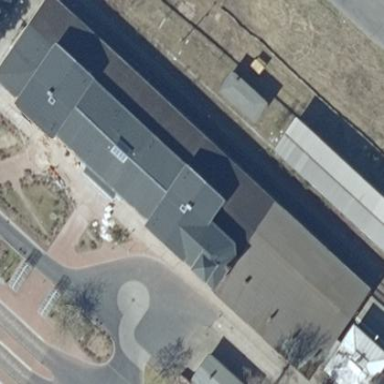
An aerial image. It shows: View of roof of building.